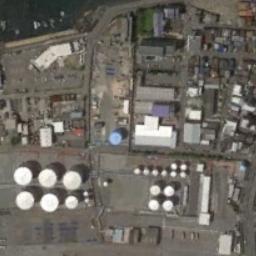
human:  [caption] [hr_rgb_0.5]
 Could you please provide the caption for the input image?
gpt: There are two identical storage tanks beside a white house .

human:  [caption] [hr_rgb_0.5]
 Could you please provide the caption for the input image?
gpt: There are many different sized storage tanks in the factory, And there is a river outside the factory .

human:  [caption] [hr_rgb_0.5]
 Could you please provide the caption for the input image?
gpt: There are many buildings of different shapes beside the storage tanks .

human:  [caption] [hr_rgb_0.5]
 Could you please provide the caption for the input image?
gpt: There are many storage tanks on the bare land next to buildings .

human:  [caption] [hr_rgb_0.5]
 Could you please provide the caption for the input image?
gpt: There are some storage tanks and many buildings .